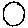
Label: circle